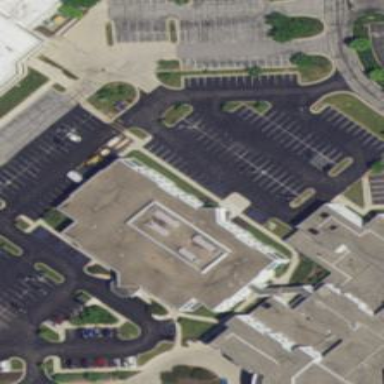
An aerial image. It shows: Hospital building.